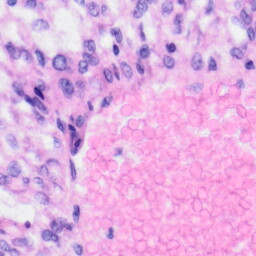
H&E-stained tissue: Liver